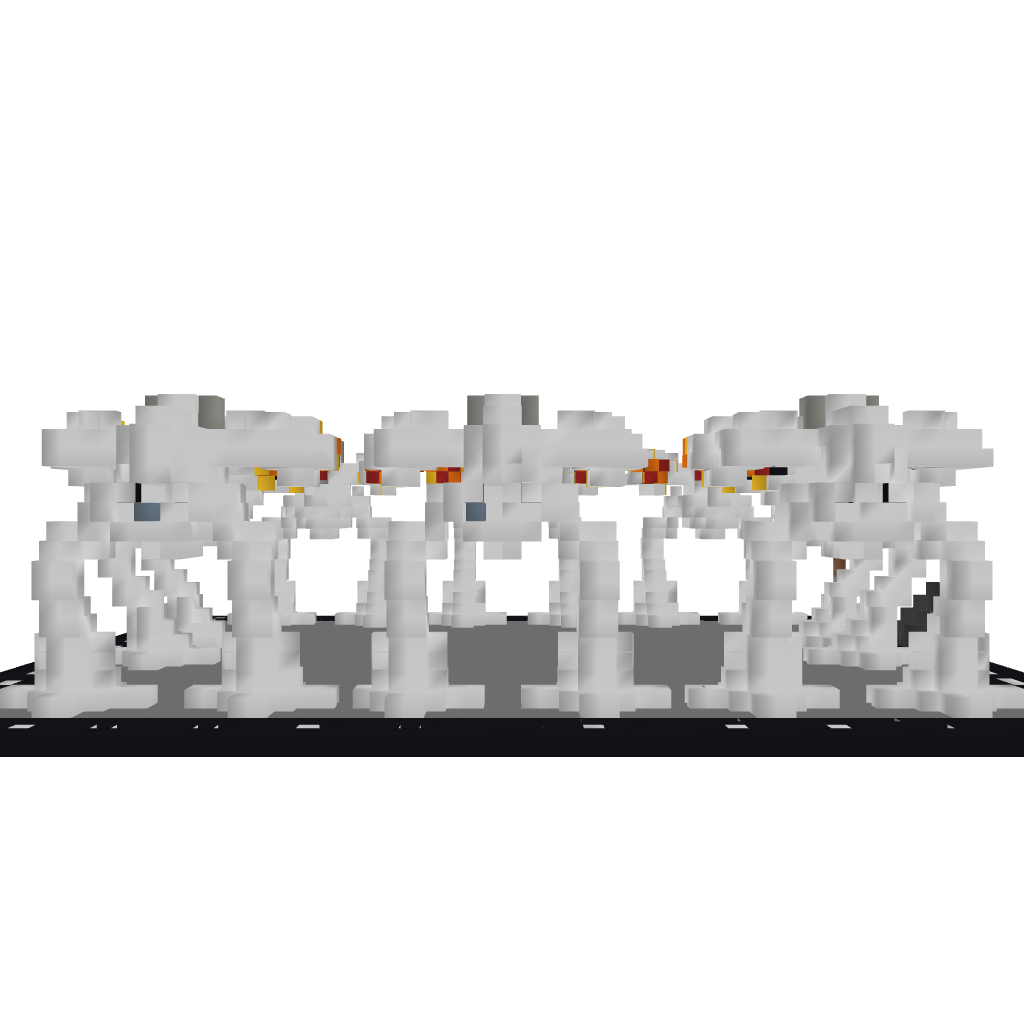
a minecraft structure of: MechWarriors